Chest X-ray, AP view. Patient: 62 years old, sex F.
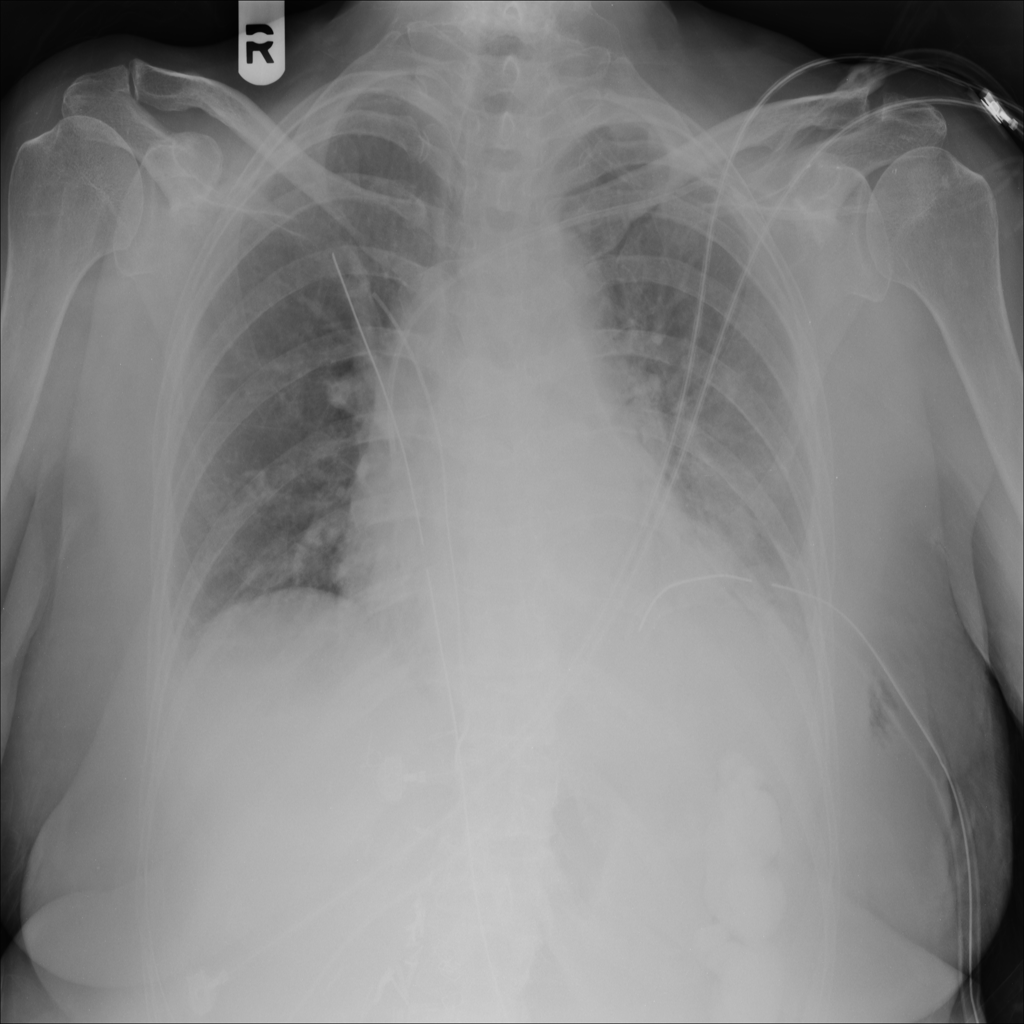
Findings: Atelectasis, Effusion